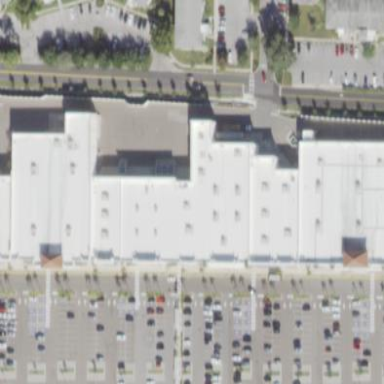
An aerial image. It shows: Retail building.